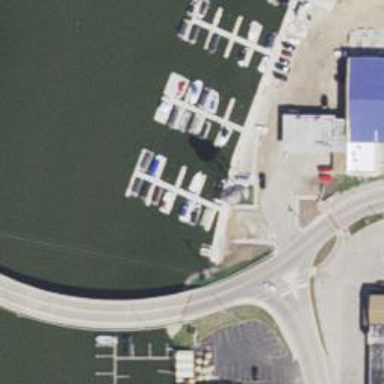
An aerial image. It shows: Man-made pier.